Question: Another question from a Haskell n00b.
I'm comparing the efficiency of various methods used to solve Problem #14 on the Project Euler website. In particular, I'm hoping to better understand the factors driving the difference in evaluation time for four (slightly) different approaches to solving the problem.
(Descriptions of problem #14 and the various approaches are below.)
First, a quick overview of Problem #14. It has to do with "Collatz numbers" (i.e., same programming exercise as my previous post which explored a different aspect of Haskell). A Collatz number for a given integer is equal to the length of the Collatz sequence for that integer. A Collatz sequence for an integer is calculated as follows: the first number ("n0") in the sequence is that integer itself; if n0 is even, the next number in the sequence ("n1") is equal to n / 2; if n0 is odd, then n1 is equal to 3 * n0 + 1. We continue recursively extending the sequence until we arrive at 1, at which point the sequence is finished. For example, the collatz sequence for 5 is: {5, 16, 8, 4, 2, 1} (because 16 = 3 * 5 + 1, 8 = 16 / 2, 4 = 8 / 2,...).
Problem 14 asks us to find the integer below 1,000,000 which has the largest Collatz number. To that effect, we can consider a function "collatz" which, when passed an integer "n" as an argument, returns the integer below n with the largest Collatz number. In other words, p <PHONE> gives us the answer to Problem #14.
For the purposes of this exercise (i.e., understanding differences in evaluation time), we can consider Haskell versions of 'collatz' which vary across two dimensions:
(1) Implementation: Do we store the dataset of Collatz numbers (which will be generated for all integers 1..n) as a list or an array? I call this the "implementation" dimension, i.e., a function's implementation is either "list" or "array".
(2) Algorithm: do we calculate the Collatz number for any given integer n by extending out the Collatz sequence until it is complete (i.e., until we reach 1)? Or do we only extend out the sequence until we reach a number k which is smaller than n (at which point we can simply use the Collatz number of k, which we've already calculated)? I call this the "algorithm" dimension, i.e., a function's algorithm is either "complete" (calculation of Collatz number for each integer) or "partial". The latter obviously requires fewer operations.
Below are the four possible versions of the "collatz" function: array / partial, list / partial, array / complete and list / complete:
'''
import Data.Array ( (!) , listArray , assocs )
import Data.Ord ( comparing )
import Data.List ( maximumBy )
--array implementation; partial algorithm (FEWEST OPERATIONS)
collatzAP x = maximumBy (comparing snd) $ assocs a where
a = listArray (0,x) (0:1:[c n n | n <- [2..x]])
c n i = let z = if even i then div i 2 else 3*i+1
in if i < n then a ! i else 1 + c n z
--list implementation; partial algorithm
collatzLP x = maximum a where
a = zip (0:1:[c n n | n <- [2..x]]) [0..x]
c n i = let z = if even i then div i 2 else 3*i+1
in if i < n then fst (a!!i) else 1 + c n z
--array implementation, complete algorithm
collatzAC x = maximumBy (comparing snd) $ assocs a where
a = listArray (0,x) (0:1:[c n n | n <- [2..x]])
c n i = let z = if even i then div i 2 else 3*i+1
in if i == 1 then 1 else 1 + c n z
--list implementation, complete algorithm (MOST OPERATIONS)
collatzLC x = maximum a where
a = zip (0:1:[c n n | n <- [2..x]]) [0..x]
c n i = let z = if even i then div i 2 else 3*i+1
in if i == 1 then 1 else 1 + c n z
'''
Regarding speed of evaluation: I know that arrays are far faster to access than lists (i.e., O(1) vs. O(n) access time for a given index n) so I expected the 'array' implementation of "collatz" to be faster than the 'list' implementation, ceteris paribus. Also, I expected the 'partial' algorithm to be faster than the 'complete' algorithm (ceteris paribus), given it needs to perform fewer operations in order to construct the dataset of Collatz numbers.
Testing our four functions across inputs of varying size, we observe the following evaluation times (comments below):

It's indeed the case that the 'array/partial' version is the fastest version of "collatz" (by a good margin). However, I find it a bit counter-intuitive that 'list/complete' isn't the slowest version. That honor goes to 'list/partial', which is more than 20x slower than 'list/complete'!
My question: Is the difference in evaluation time between 'list/partial' and 'list/complete' (as compared to that between 'array/partial' and 'array/complete') entirely due to the difference in access efficiency between lists and arrays in Haskell? Or am I not performing a "controlled experiment" (i.e., are there other factors at play)?
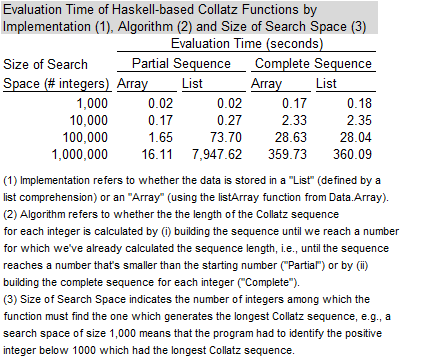
Answer: I do not understand how the question about relative performance of two algorithms that work with lists are related to arrays at all...but here is my take:
Try to avoid indexing lists, especially long lists, if performance is of any concern. Indexing is really a traversal (as you know). "List/partial" is indexing/traversing a lot. List/complete is not. Hence the difference between Array/complete and List/complete is negligible, and the different between "list/partial" and the rest is huge.